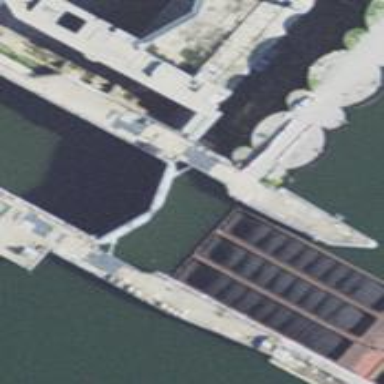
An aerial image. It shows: Lock gate along waterway.